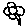
Label: flower